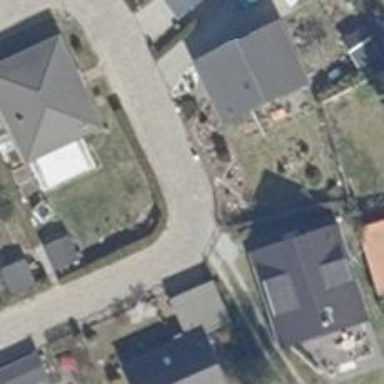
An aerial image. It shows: Residential road.